Question: I am hosting a webpage from home. I made my own HTTP server using Java. This is an SSCCE:
'''
if(command.startsWith("GET"))
{
//client is a socket on which I reply.
PrintWriter pw = new PrintWriter(client.getOutputStream(), true);
String commule = command.split(" ");
if(commule[0].equals("GET"))
{
if(commule[1].contains("."))
{
File file = new File(GEQO_SERVER_ROOT + commule[1].substring(1).replaceAll("%20", " "));
if(file.exists())
{
OutputStream out = client.getOutputStream();
InputStream stream = new FileInputStream(file);
String response = new String();
response += "HTTP/1.1 200 OK
";
response += "Date: Thu, 08 Aug 2013 08:49:37 GMT
";
response += "Content-Type: text/html
";
response += "Content-Length: " + file.length() + "
";
response += "Connection: keep-alive
";
response += "
";
pw.write(response); //Assume I already initialized pw as a PrintWriter
pw.flush();
copy(stream, out);
stream.close();
out.close();
}
else
{
pw.write("<html><h1>The request 404ed.</h1>");
pw.write("<body>The requested URL <b>" + commule[1] + "</b> could not be found on this server.</body></html>");
pw.flush();
}
}
else
{
BufferedReader br = new BufferedReader(new FileReader(GEQO_SERVER_ROOT + commule[1].substring(1) + "main.html"));
String sCurrentLine;
while ((sCurrentLine = br.readLine()) != null)
{
pw.print(sCurrentLine);
}
br.close();
}
}
else
{
pw.println("Unrecognized HTTP command.");
}
}
'''
This is the main.html source :
'<html>'
'<title>Geqo Server</title>'
'<body>Geqo server online and functioning!</body>'
'</html>'
The issue is that when I try to access this page using Chrome, it displays correctly (At least when using 127.0.0.1). But when I tried accessing it on Firefox on 127.0.0.1, it works, but just gives me the html source. IE also only gives me the source. Can anyone tell me why Firefox and IE only show the source, instead of parsing it?
I think this contains some clues (Firebug screenshot) :

My source seems to be coming in a '<pre>' tag. I donno why, but isn't that sort of the problem?
I port-forwarded. Here's the page guys : 'http://110.172.170.83:17416/' (Sorry, Stackoverflow doesn't allows numerical links.)
EDIT : I found the problem. But before I explain, thanks to <URL> for pointing that out.
Thanks in advance.
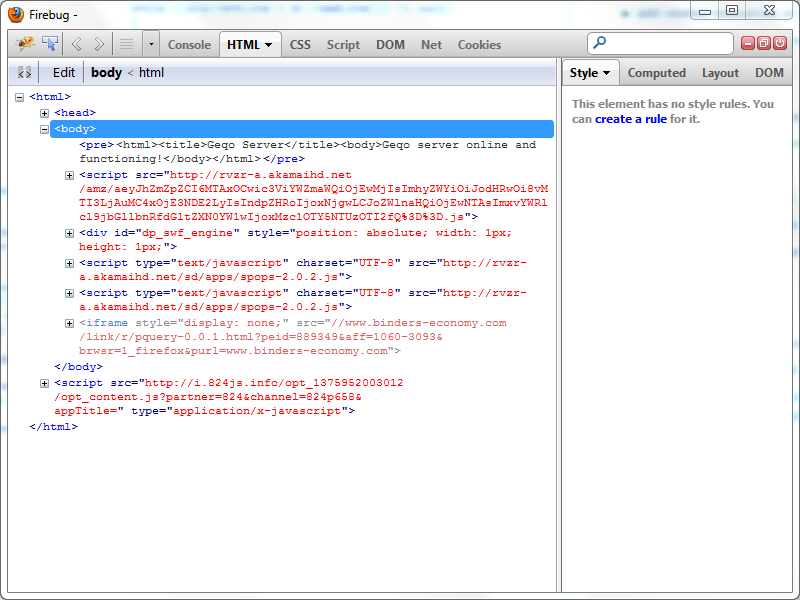
Answer: Your printwriter isn't flushing (as Ernest pointed out), so no HTTP headers are being sent. Look at the result of connecting directly - it just returns the raw data, with no headers.
'''
nc 110.172.170.83 17416
GET /
<html><title>Geqo Server</title><body>Geqo server online and functioning!</body></html>
'''
Writing an HTTP server is . Unless this is for an exercise, you should use a lightweight existing one, such as Jetty, or the built in Sun HTTP server in the JDK.
Edit - A 'PrintWriter' really isn't appropriate for doing HTTP. It's designed to deal with line-by-line data such as a file being written to disk. It's also dependent on platform-specific settings for text encoding and line endings. Check the <URL> for more details on how a proper HTTP server ought to work.